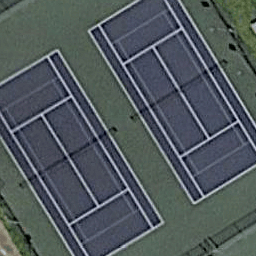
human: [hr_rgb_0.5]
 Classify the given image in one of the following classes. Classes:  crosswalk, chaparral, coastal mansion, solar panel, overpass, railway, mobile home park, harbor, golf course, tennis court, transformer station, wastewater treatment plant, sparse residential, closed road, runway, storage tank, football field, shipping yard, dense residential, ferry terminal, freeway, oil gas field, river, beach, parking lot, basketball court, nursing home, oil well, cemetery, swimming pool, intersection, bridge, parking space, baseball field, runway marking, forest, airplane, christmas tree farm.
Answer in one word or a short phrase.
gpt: tennis court